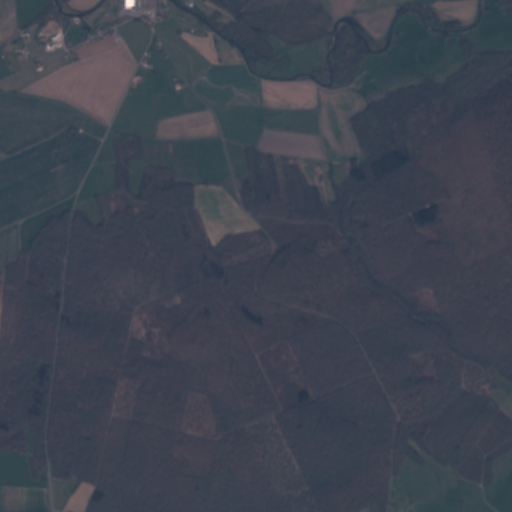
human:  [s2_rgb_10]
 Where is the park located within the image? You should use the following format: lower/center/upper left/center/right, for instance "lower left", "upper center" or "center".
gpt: The park is located in the upper center of the image.
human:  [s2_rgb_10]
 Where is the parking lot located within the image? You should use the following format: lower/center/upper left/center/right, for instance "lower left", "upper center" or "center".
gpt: The parking lot is located in the upper left of the image.
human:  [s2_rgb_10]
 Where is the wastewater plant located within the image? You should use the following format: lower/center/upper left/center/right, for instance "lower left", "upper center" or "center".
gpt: The wastewater plant is located in the upper left of the image.
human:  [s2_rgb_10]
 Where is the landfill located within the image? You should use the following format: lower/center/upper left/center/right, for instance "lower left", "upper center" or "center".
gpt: There is no landfill in the image.